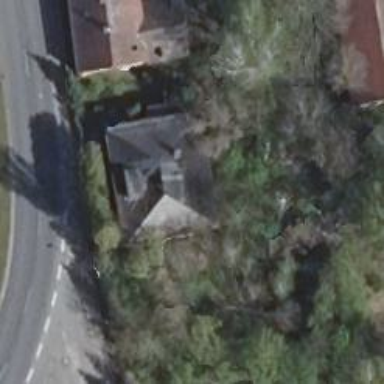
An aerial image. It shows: House with hipped roof in grey color. The roof is oriented along the building structure.